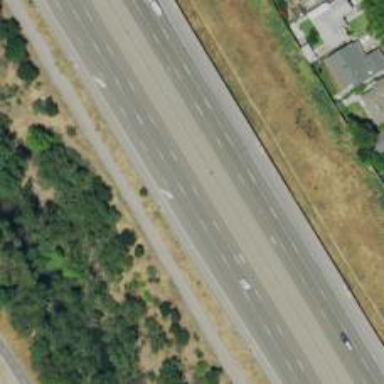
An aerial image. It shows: Motorway.